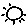
Label: sun